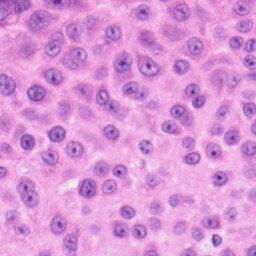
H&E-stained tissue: Skin